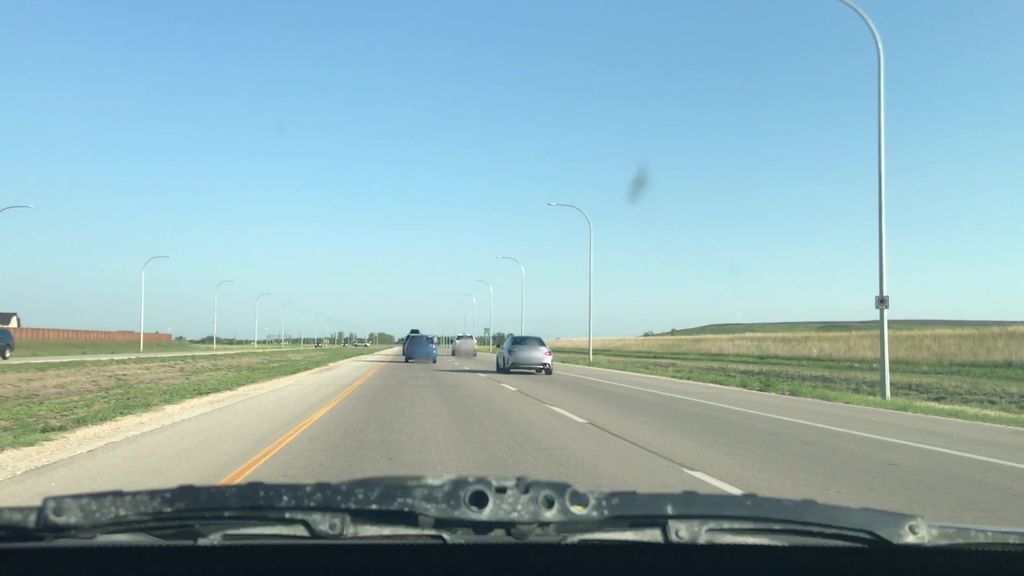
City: winnipeg